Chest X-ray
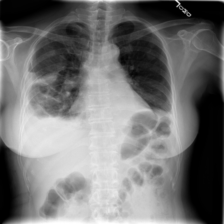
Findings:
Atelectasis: negative
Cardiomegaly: negative
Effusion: positive
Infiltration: negative
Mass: negative
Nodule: positive
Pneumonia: negative
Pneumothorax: positive
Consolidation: negative
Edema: negative
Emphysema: negative
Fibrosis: negative
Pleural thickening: negative
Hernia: negative